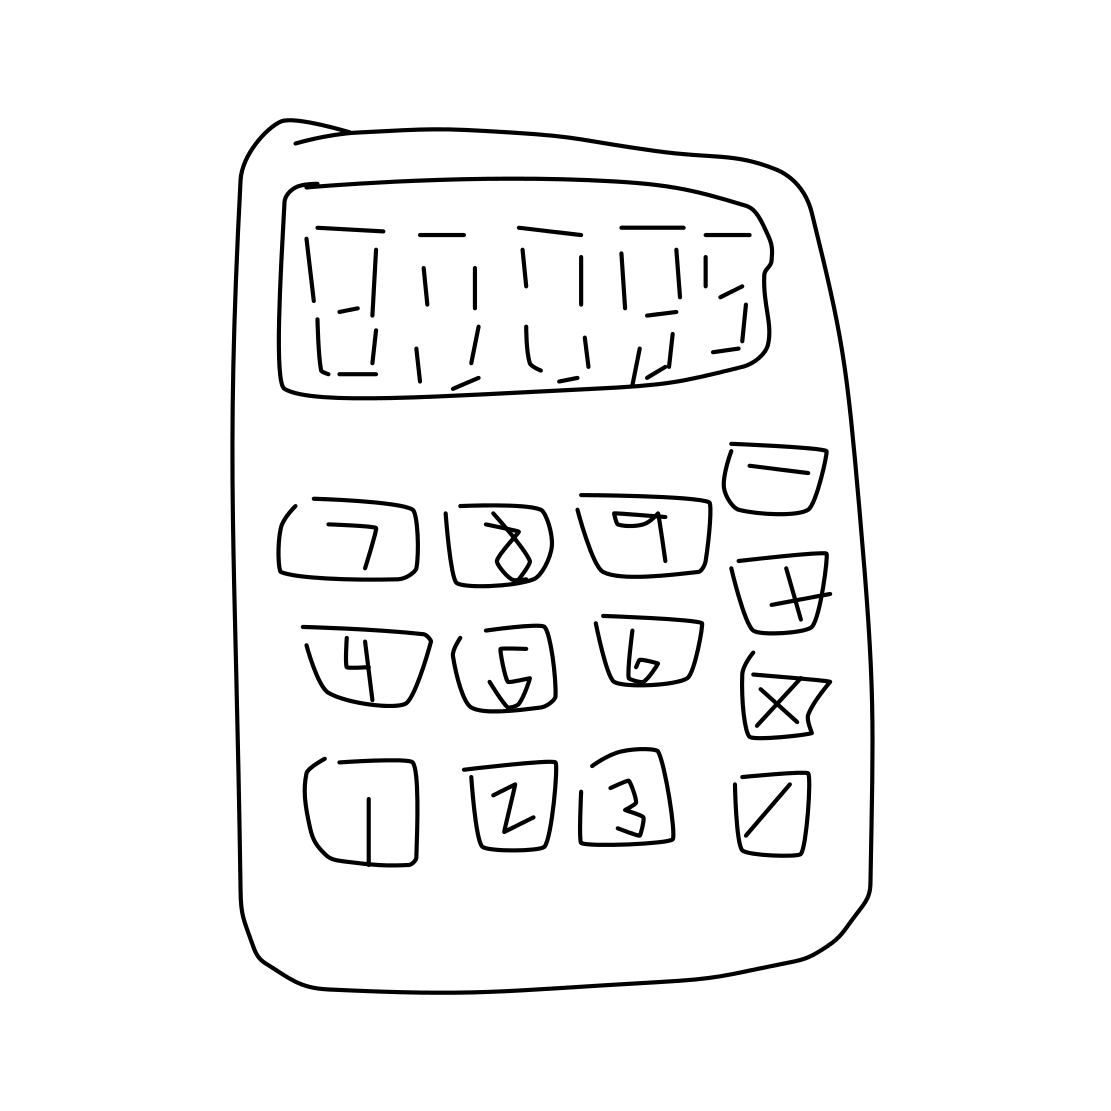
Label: calculator